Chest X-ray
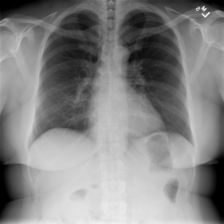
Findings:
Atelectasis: negative
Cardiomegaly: negative
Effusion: negative
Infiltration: negative
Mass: negative
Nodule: negative
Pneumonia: negative
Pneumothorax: negative
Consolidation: negative
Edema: negative
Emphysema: negative
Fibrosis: negative
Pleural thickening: negative
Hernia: negative